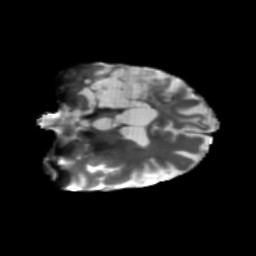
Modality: T2w
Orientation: coronal
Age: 63
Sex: female
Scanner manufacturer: siemens
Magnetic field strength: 3 T
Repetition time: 5.25 s
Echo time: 0.08 s